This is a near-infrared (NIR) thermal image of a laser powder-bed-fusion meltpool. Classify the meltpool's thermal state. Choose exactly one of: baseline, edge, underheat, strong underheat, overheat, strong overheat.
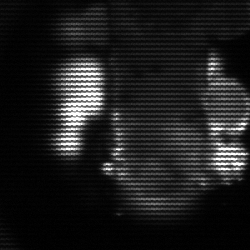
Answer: strong underheat